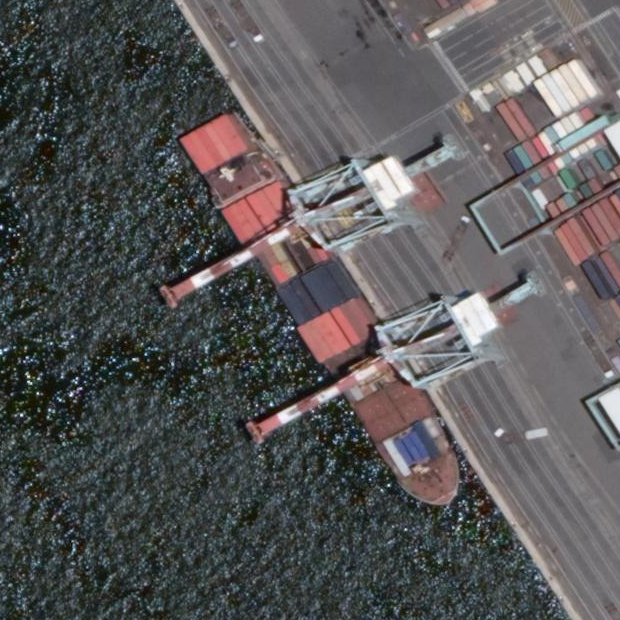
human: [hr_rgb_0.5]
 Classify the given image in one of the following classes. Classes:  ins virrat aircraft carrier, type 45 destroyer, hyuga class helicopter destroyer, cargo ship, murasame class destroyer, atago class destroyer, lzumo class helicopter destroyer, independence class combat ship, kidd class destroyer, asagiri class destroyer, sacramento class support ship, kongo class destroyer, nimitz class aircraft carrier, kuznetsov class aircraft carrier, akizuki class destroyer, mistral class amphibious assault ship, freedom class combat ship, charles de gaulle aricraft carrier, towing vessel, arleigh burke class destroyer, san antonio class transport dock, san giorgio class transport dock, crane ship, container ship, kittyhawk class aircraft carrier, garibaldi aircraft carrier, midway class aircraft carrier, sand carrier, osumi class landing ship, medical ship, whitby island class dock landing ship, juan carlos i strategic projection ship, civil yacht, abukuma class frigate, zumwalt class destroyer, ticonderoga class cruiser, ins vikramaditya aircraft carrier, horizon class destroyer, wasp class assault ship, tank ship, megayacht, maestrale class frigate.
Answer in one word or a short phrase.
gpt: Container ship